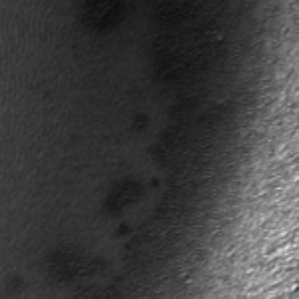
Label: frost